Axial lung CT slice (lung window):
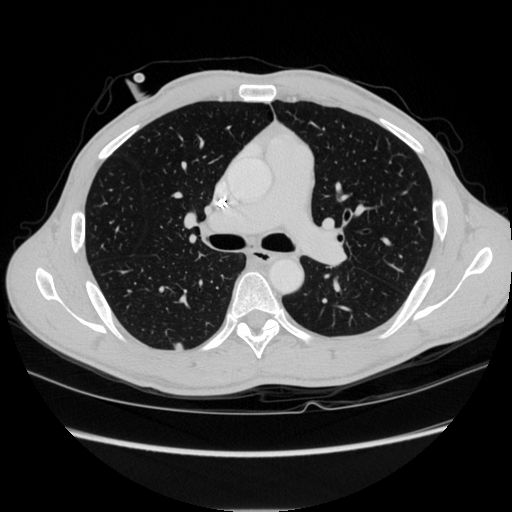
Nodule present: yes
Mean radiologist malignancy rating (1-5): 3.5